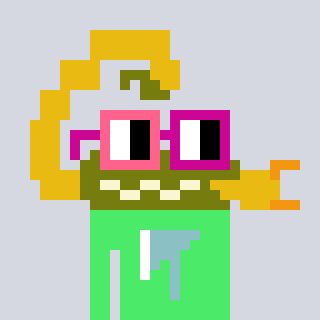
a pixel art character with square pink and red glasses, a scorpion-shaped head and a teal-colored body on a cool background